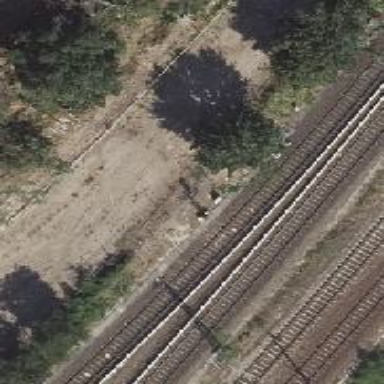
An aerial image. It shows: Light rail electrified railway.